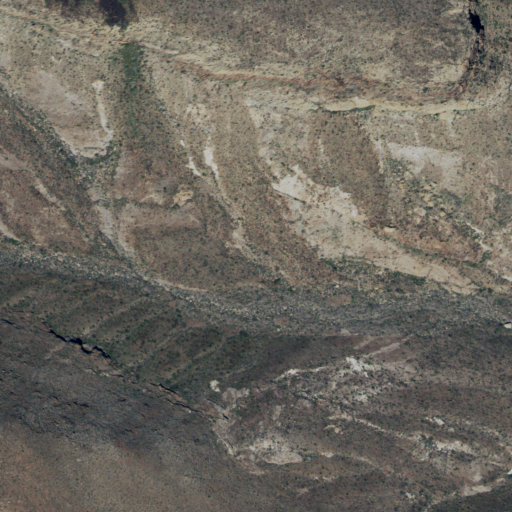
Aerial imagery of mountains in California named Piute Range containing only shrub